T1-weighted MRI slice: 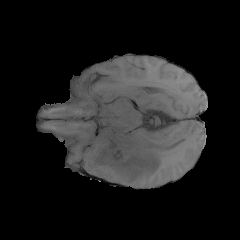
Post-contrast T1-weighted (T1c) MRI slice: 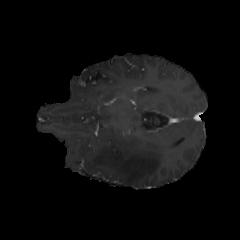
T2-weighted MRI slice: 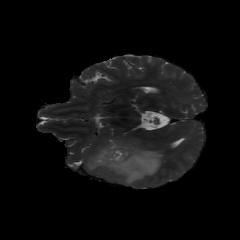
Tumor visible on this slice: yes